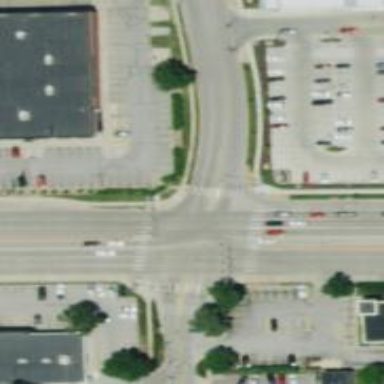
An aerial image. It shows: Crossing on the road.